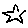
Label: star